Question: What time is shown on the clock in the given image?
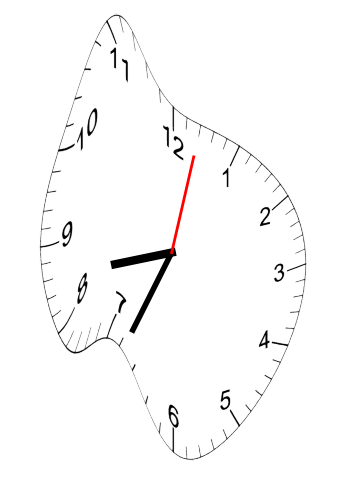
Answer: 08:34:02